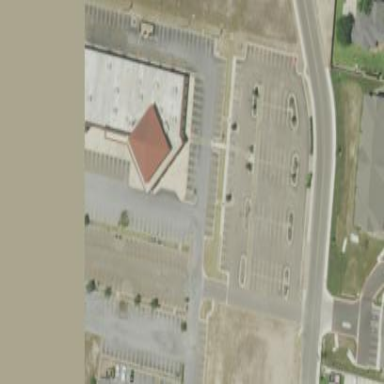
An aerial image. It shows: Retail building.